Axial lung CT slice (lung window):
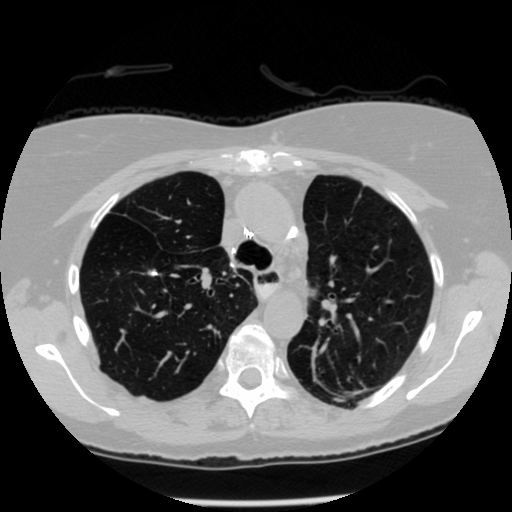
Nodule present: yes
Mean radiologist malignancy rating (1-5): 1.333